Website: apple
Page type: customer-info-address
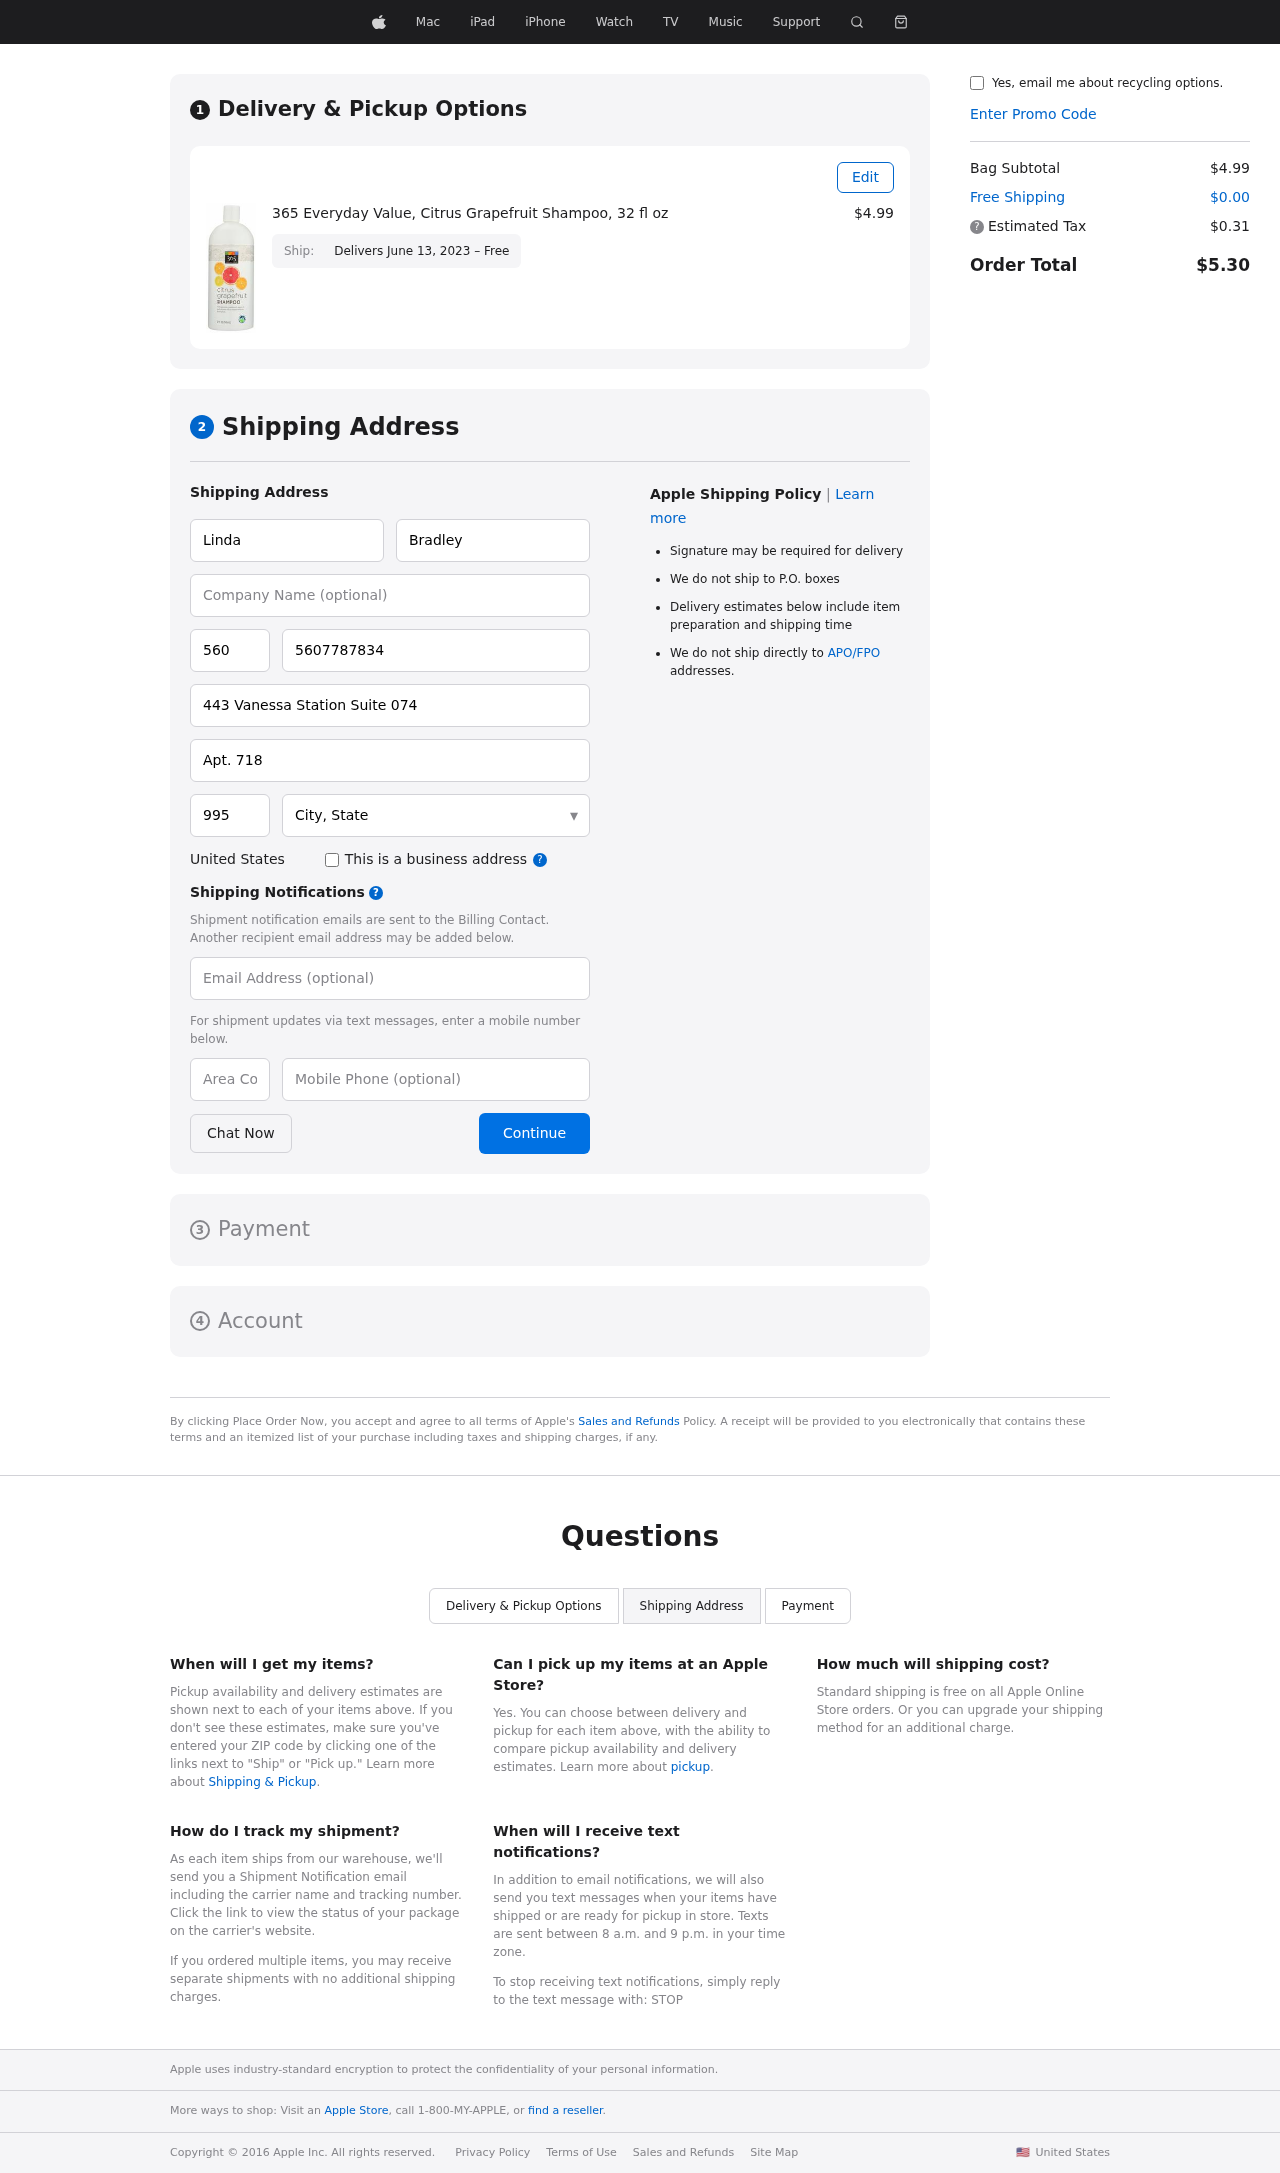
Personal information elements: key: PII_CITY_STATE
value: Englishmouth, MA
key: PII_COUNTRY
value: United States
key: PII_EMAIL
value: linda_bradley@yahoo.com
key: PII_FIRSTNAME
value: Linda
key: PII_LASTNAME
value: Bradley
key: PII_PHONE
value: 5607787834
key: PII_PHONE_ALT
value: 6356518074
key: PII_PHONE_ALT_AREA
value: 635
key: PII_PHONE_AREA
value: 560
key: PII_POSTCODE
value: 99556
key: PII_STREET
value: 443 Vanessa Station Suite 074
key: PII_STREET2
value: Apt. 718
Product elements: key: PRODUCT1_NAME
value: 365 Everyday Value, Citrus Grapefruit Shampoo, 32 fl oz
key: PRODUCT1_PRICE
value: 4.99
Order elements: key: ORDER_DELIVERY_DATE
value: Delivers June 13, 2023 – Free
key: ORDER_SUBTOTAL
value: $4.99
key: ORDER_SHIPPING_COST
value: $0.00
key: ORDER_TAX
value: $0.31
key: ORDER_TOTAL
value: $5.30